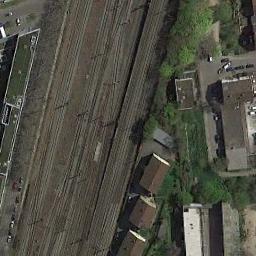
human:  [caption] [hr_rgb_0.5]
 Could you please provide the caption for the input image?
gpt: These railways have some buildings on one side of the railways .

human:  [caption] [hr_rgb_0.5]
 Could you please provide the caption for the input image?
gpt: Several buildings of different shapes and sizes are beside the railway .

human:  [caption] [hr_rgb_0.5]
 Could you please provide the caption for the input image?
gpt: There are several rows of buildings on one side of the railway .

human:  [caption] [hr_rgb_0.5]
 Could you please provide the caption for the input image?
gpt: The railway is next to some trees and houses .

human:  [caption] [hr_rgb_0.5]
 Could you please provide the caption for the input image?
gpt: There are some green trees and buildings beside the railway .